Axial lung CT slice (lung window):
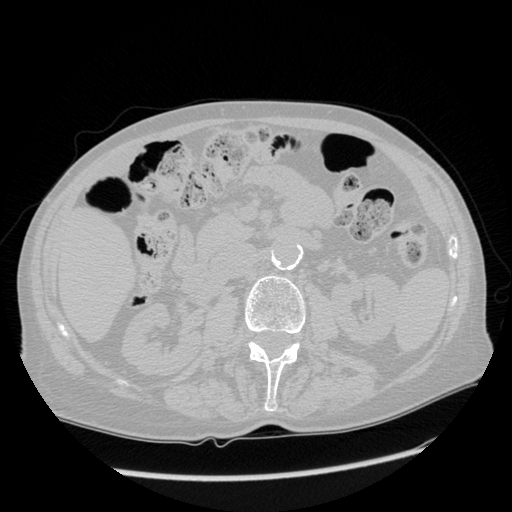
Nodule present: no